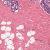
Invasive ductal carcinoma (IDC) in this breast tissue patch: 0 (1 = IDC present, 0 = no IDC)